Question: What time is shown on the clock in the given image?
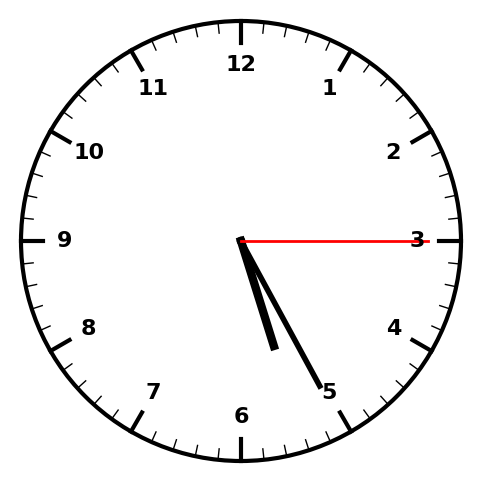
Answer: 05:25:15